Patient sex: M
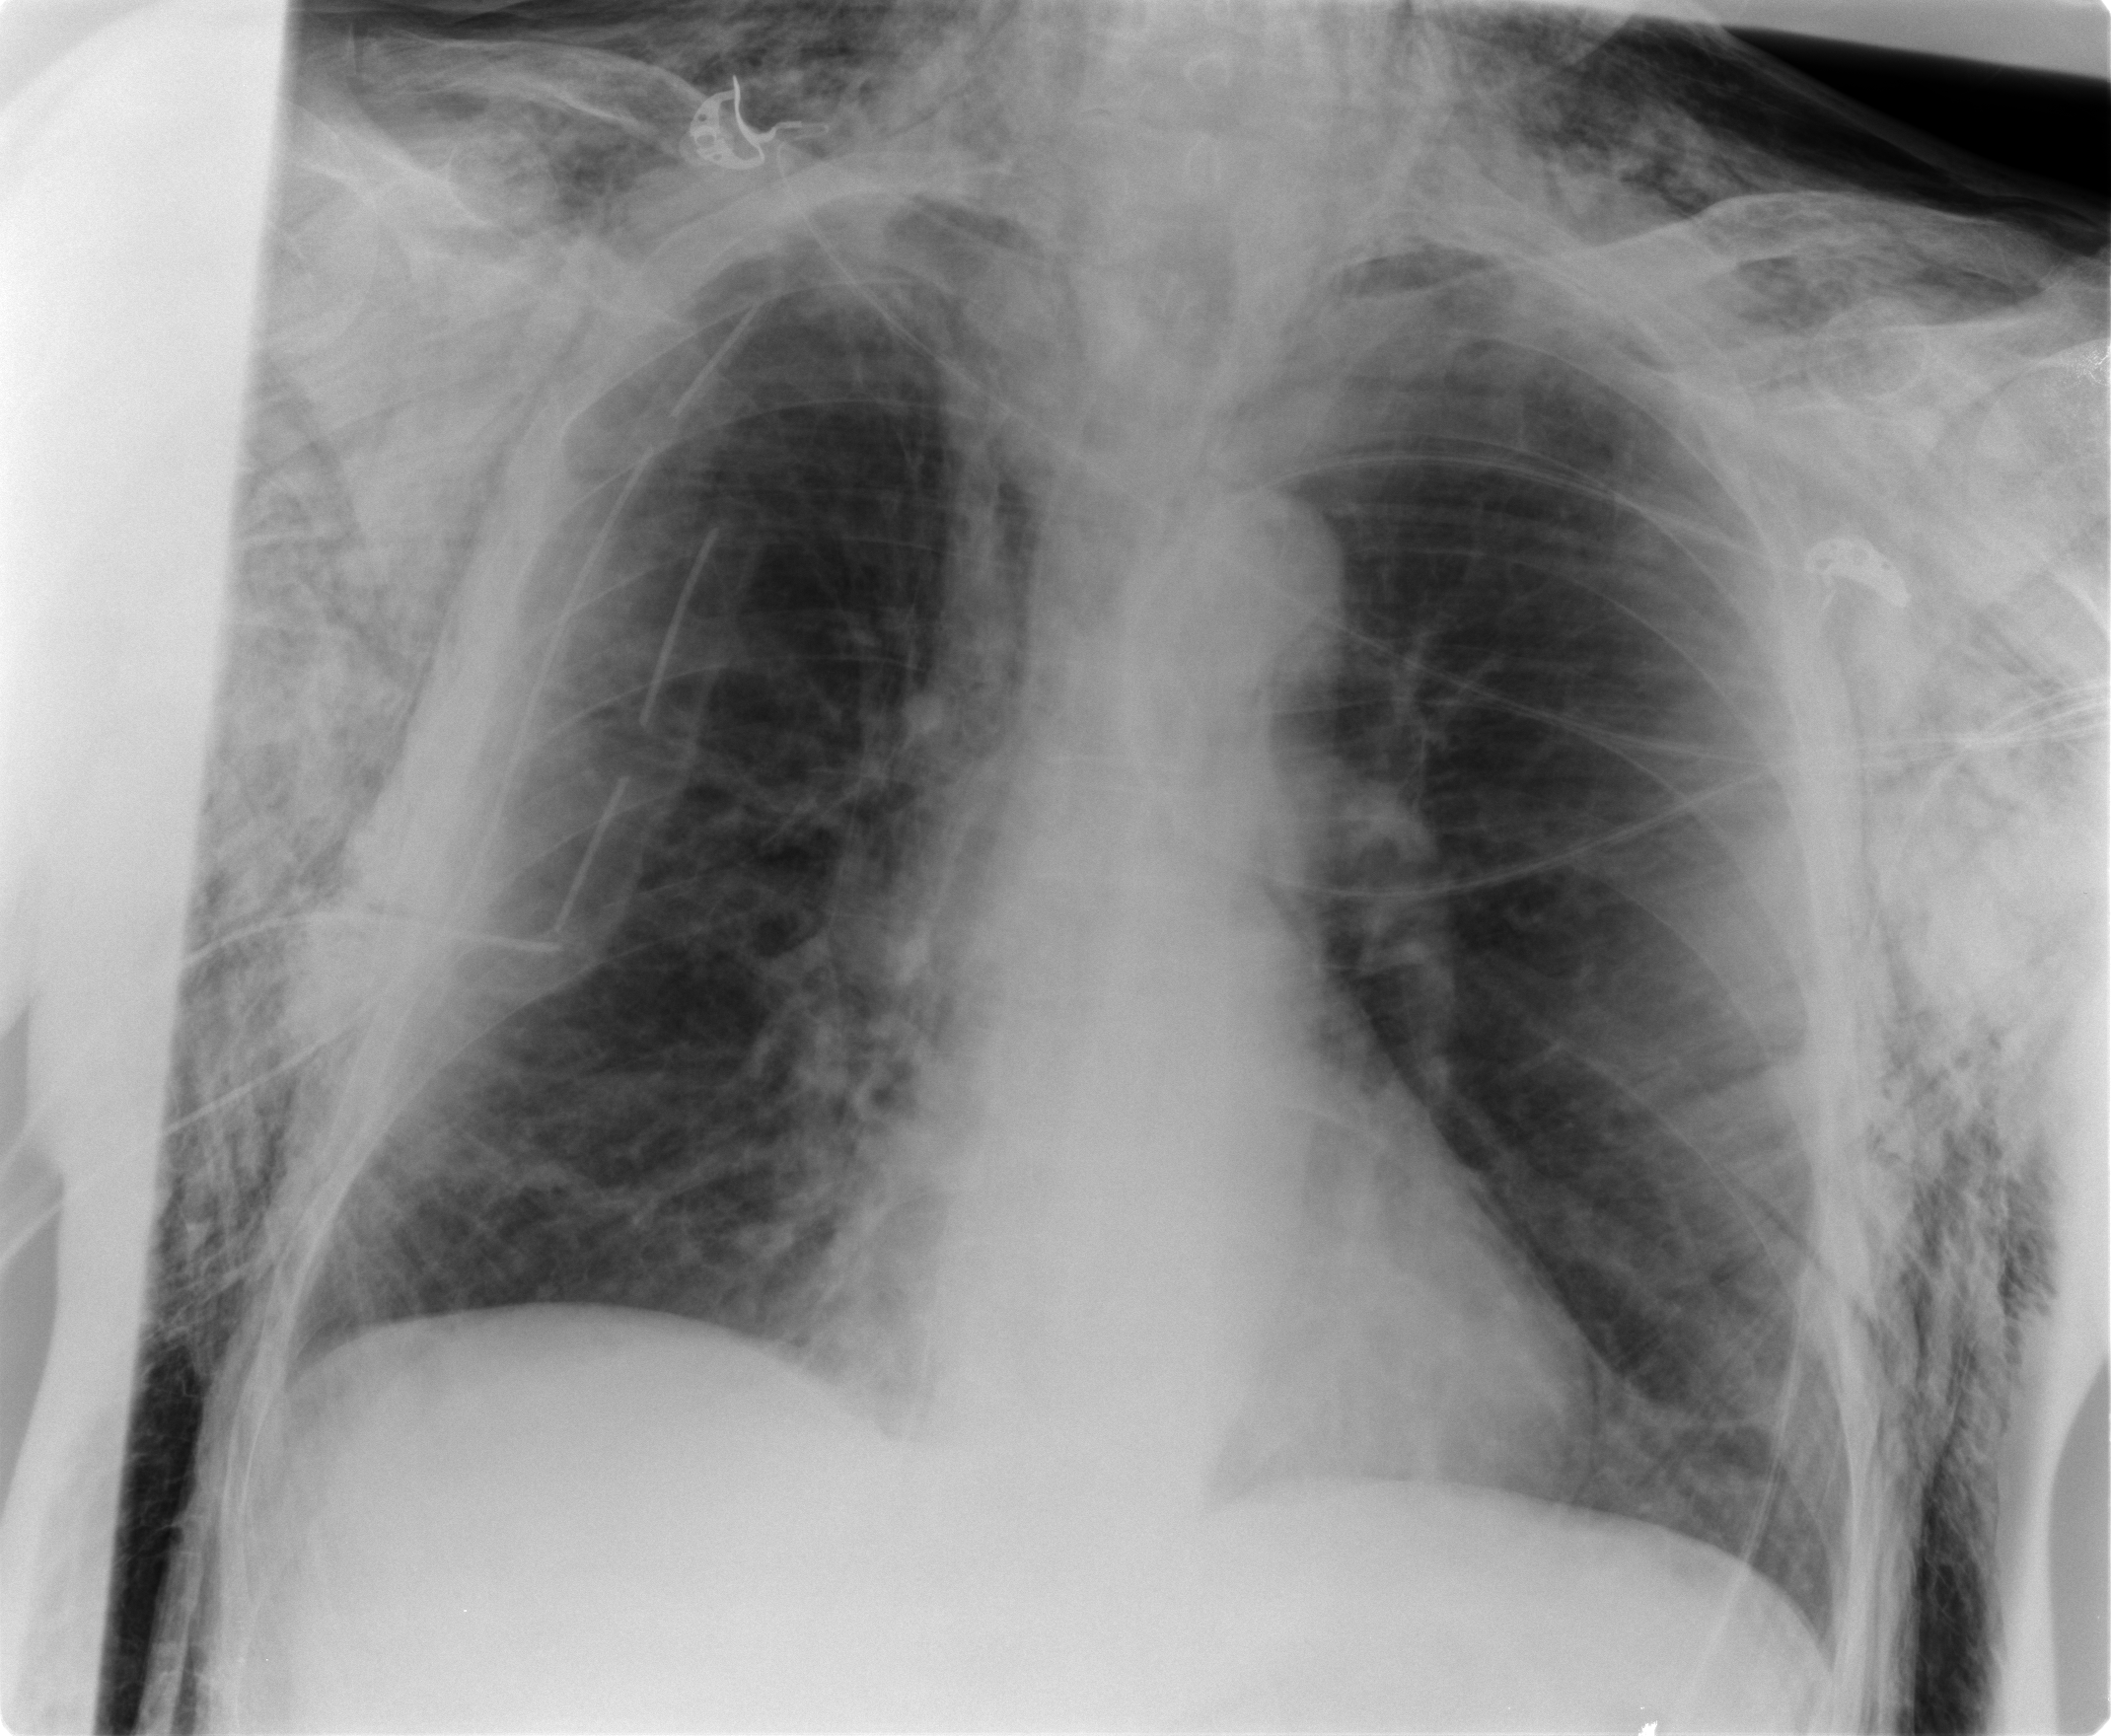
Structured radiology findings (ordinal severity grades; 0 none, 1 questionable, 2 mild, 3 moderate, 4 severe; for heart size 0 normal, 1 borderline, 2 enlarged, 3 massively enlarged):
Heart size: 0
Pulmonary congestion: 0
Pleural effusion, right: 0
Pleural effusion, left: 0
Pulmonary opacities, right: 0
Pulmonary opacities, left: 0
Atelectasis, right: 1
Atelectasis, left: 0